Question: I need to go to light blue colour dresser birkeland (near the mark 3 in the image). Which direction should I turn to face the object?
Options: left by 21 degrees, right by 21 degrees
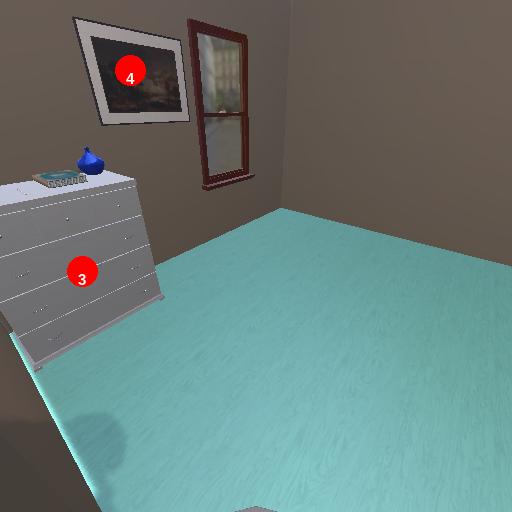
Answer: left by 21 degrees